Один моль идеального газа переводят из состояния с известным давлением $p_{1}$ и известным объёмом $V_{1}$ в состояние с давлением $0.75 p_{1}$ и объёмом $V_{2}>V_{1}$. Зависимость $p(V)$ в этом процессе является линейной функцией (см. рисунок).
При каких значениях конечного объёма $V_{2}$ температура в данном процессе изменяется монотонно?
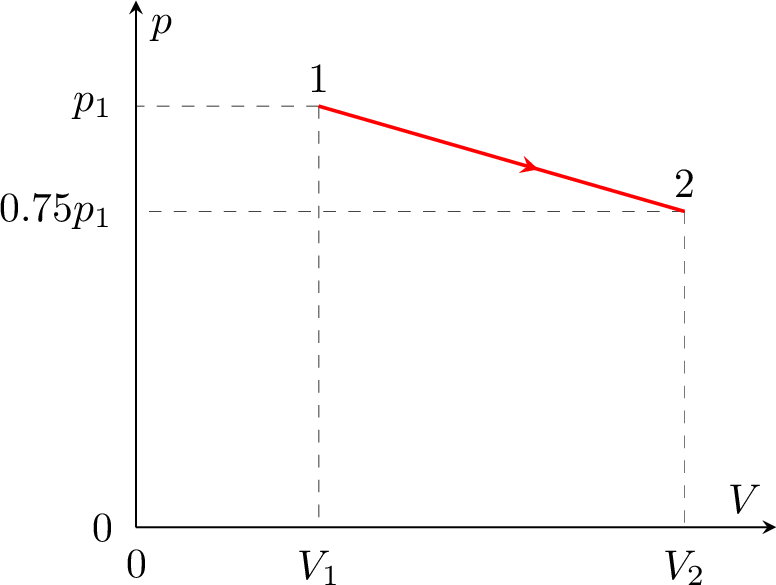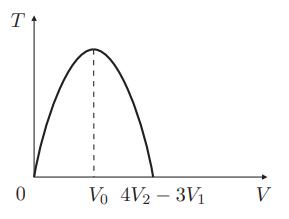
Решение: Зависимость давления от объема в рассматриваемом процессе имеет вид $$ p(V)=p_{1}-\frac{p_{1}}{4} \frac{V-V_{1}}{V_{2}-V_{1}}. $$ Из уравнения Менделеева-Клапейрона находим, что зависимость температуры от объема квадратичная: $$ T=\frac{p V}{\nu R}=\frac{p_{1}}{4 \nu R\left(V_{2}-V_{1}\right)} V\left(4 V_{2}-3 V_{1}-V\right), $$ причем максимум зависимости (см. рисунок) соответствует объему $$ V_{0}=\frac{4 V_{2}-3 V_{1}}{2}. $$  Температура будет меняться монотонно, либо если в течение всего процесса объем остается меньше $V_{0}$ (тогда температура возрастает), либо если объем всегда остается больше $V_{0}$ (тогда температура монотонно убывает). В случае возрастания температуры имеем $$ \begin{gathered} \frac{4 V_{2}-3 V_{1}}{2} \geq V_{2}>V_{1} \geq 0, \\ V_{2} \geq 3 V_{1} / 2. \end{gathered} $$ Аналогично при убывании температуры $$ \frac{4 V_{2}-3 V_{1}}{2} \leq V_{1}\\ V_{1}$$
Ответ:
Темы:
T, Термодинамика, Всероссийские, Циклы, Уравнение состояния идеального газа, Температура